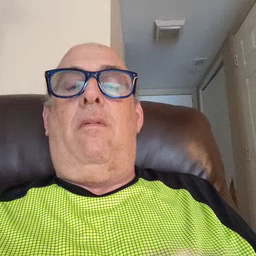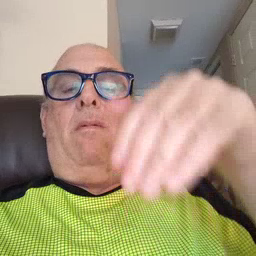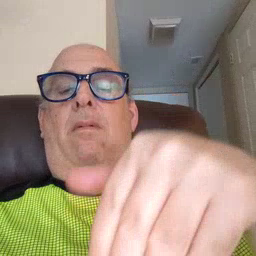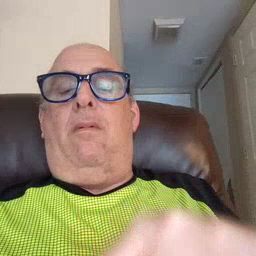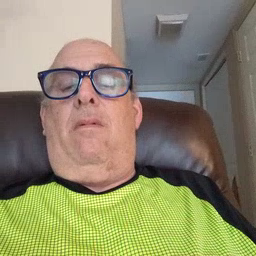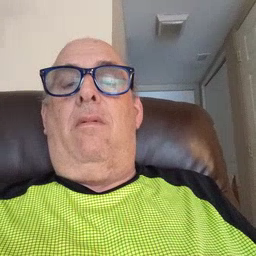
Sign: night